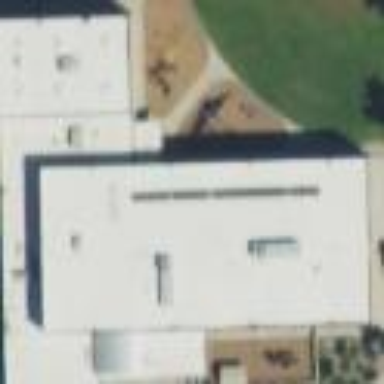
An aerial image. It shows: School building.